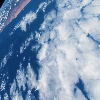
Label: cloud